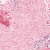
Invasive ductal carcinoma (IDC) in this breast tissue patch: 1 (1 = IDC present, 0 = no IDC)